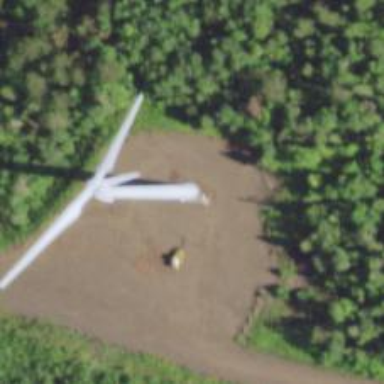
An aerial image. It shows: Wind generator powered by wind. The generator type is horizontal axis and it uses wind turbines.